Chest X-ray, AP view. Patient: 38 years old, sex M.
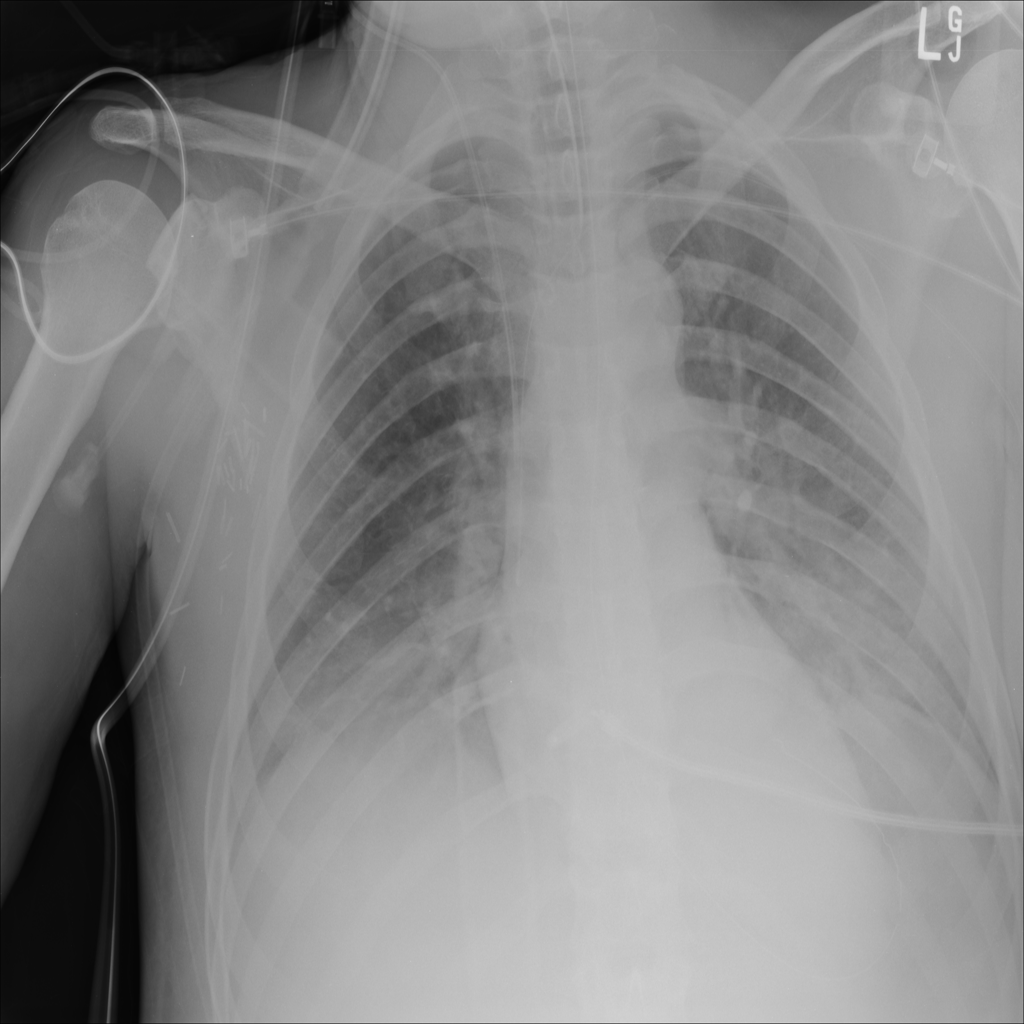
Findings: Edema